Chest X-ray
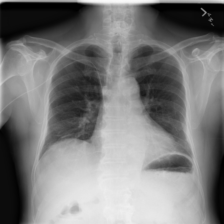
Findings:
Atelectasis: negative
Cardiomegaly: negative
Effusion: negative
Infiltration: negative
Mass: negative
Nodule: negative
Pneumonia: negative
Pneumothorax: negative
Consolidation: negative
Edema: negative
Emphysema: negative
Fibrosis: negative
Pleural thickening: negative
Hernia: negative